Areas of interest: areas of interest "Welcome Guest Park"
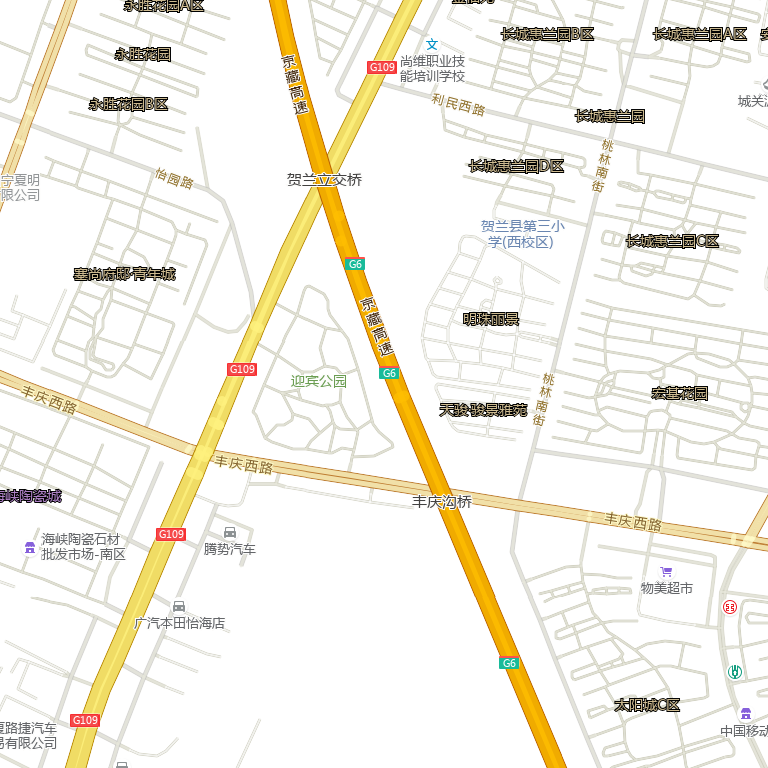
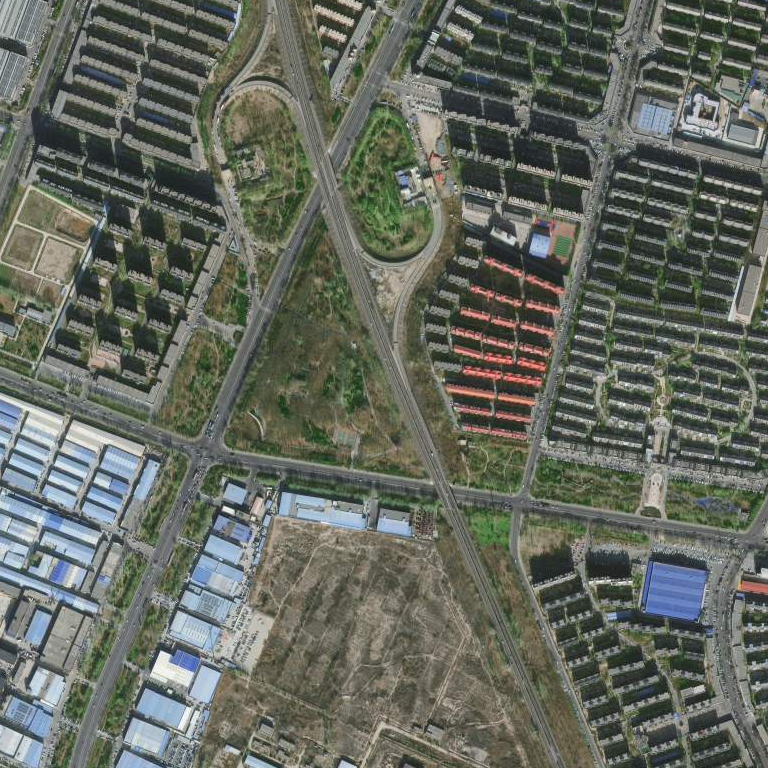